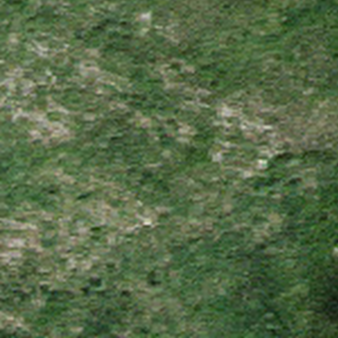
Label: other